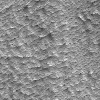
Atmospheric dust classification: not_dusty